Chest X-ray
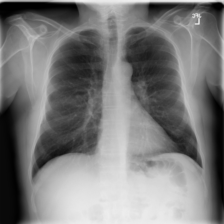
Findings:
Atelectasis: negative
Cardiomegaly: negative
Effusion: negative
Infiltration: positive
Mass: negative
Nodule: negative
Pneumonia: negative
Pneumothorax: negative
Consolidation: negative
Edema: negative
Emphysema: negative
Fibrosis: negative
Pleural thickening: negative
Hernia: negative